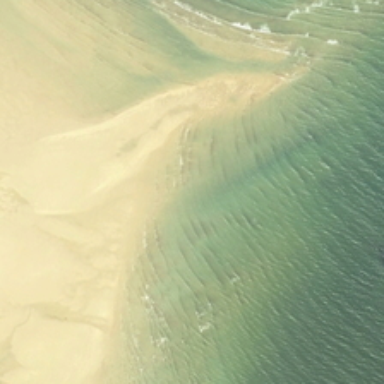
Yellow beach is near a piece of green ocean .